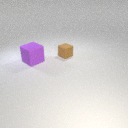
small brown rubber cube to the right of large purple rubber cube